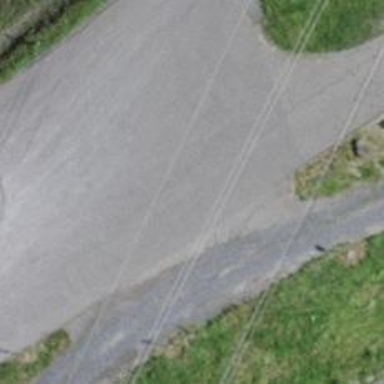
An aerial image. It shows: Asphalt track with grade1 surface.